Question: I am trying to access phpmyadmin but unfortunately I am getting an error. I have no idea how can I install phpmyadmin.

'''
Not Found
The requested URL was not found on this server.
Apache/2.4.41 (Ubuntu) Server at localhost Port 80
'''
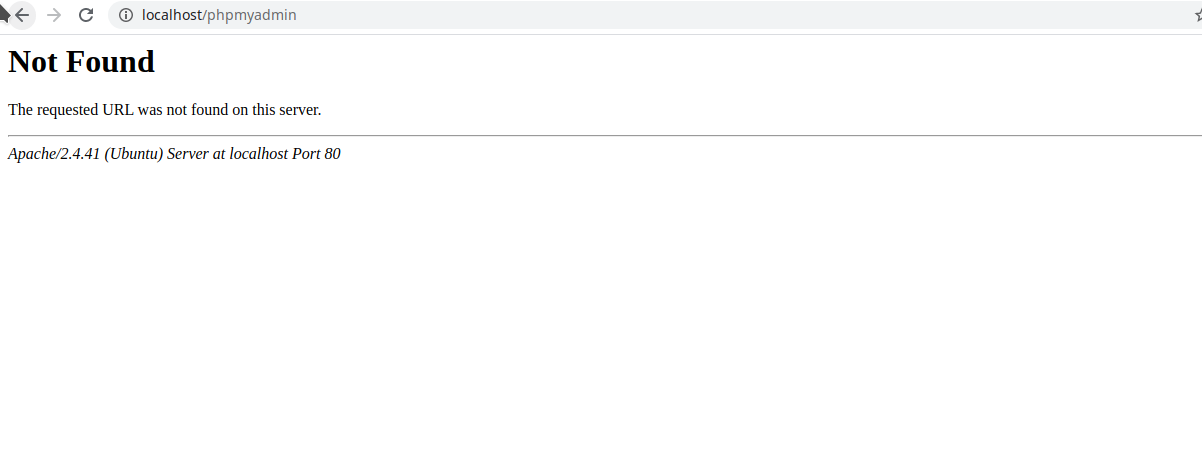
Answer: The easiest way I could access phpmyadmin was to install <URL>. It installs phpmyadmin and an Apache server on your local machine. After installation, start Apache and MySQL from the xampp control panel and leave it running in the background to be able to access phpmyadmin.